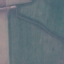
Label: AnnualCrop